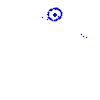
Particle: proton